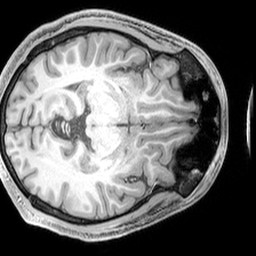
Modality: T1w
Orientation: axial
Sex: male
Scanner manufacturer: siemens
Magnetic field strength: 3 T
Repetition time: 2.3 s
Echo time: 0.00226 s